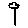
Label: flower